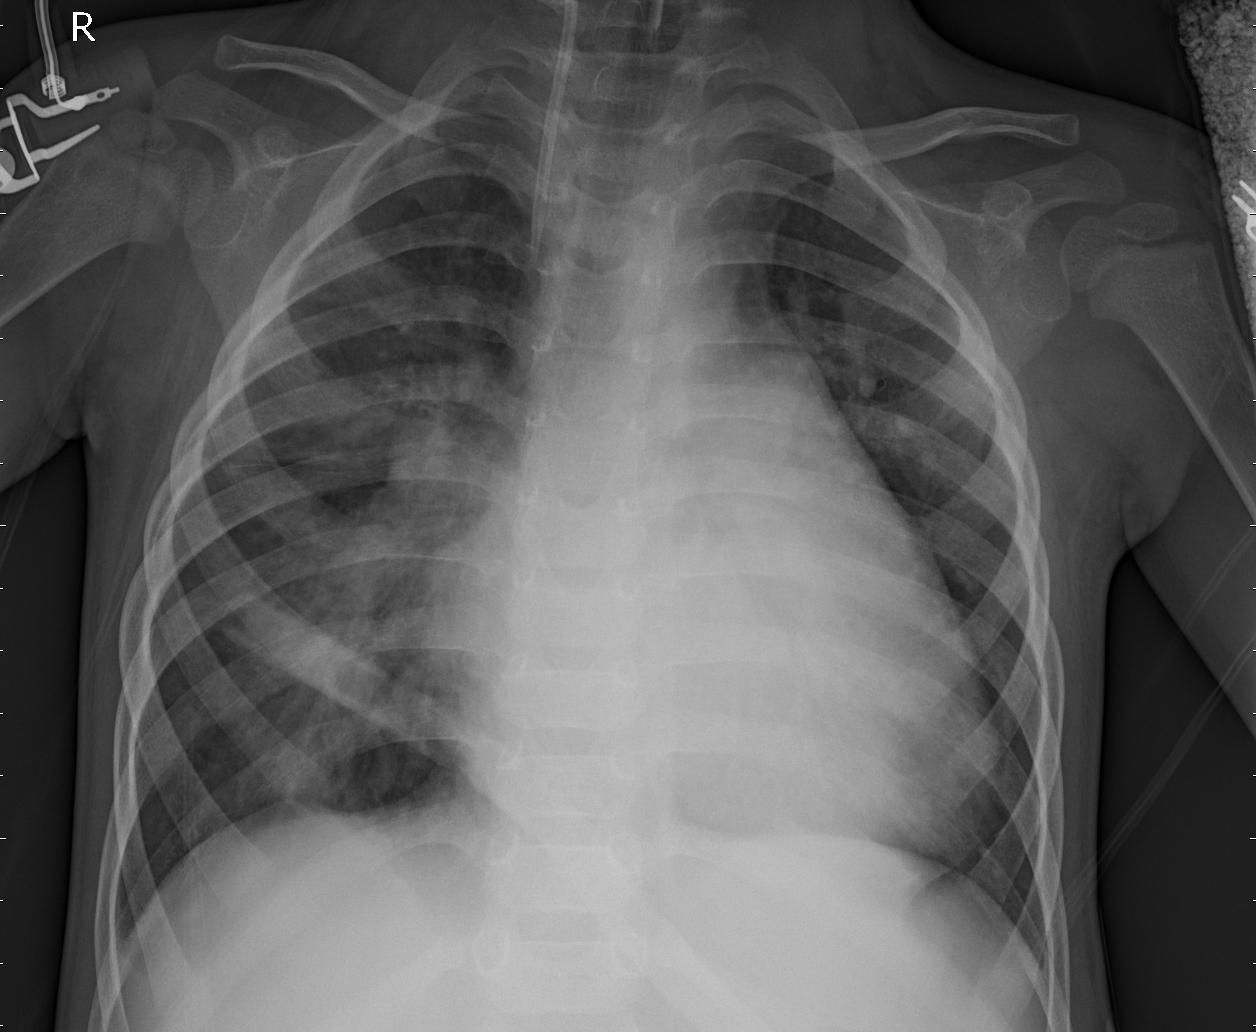
Diagnosis: PNEUMONIA